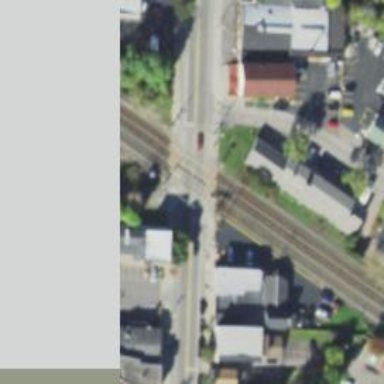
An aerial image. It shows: Railway crossing.